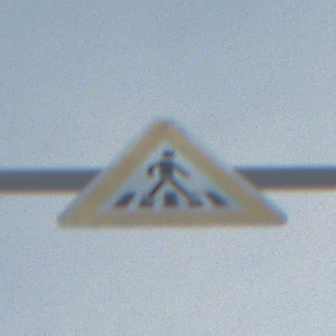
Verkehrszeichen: FussgaengerueberwegLinks
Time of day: SunriseSunset
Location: Outdoor (Nature)
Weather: PartlyCloudy
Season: NotSpecified
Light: Natural